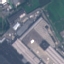
Label: Industrial